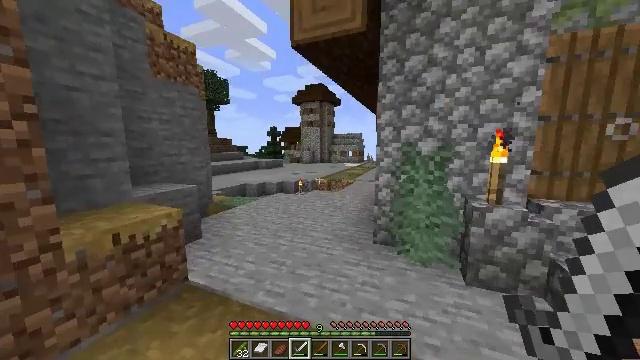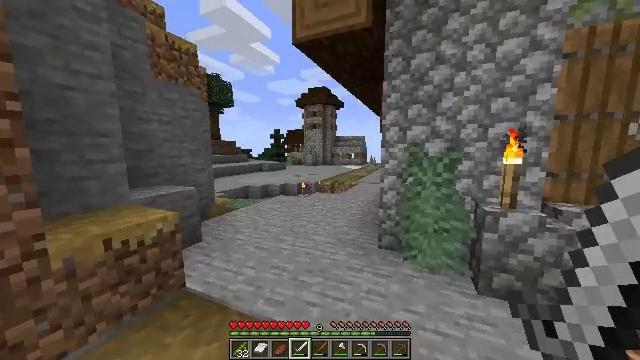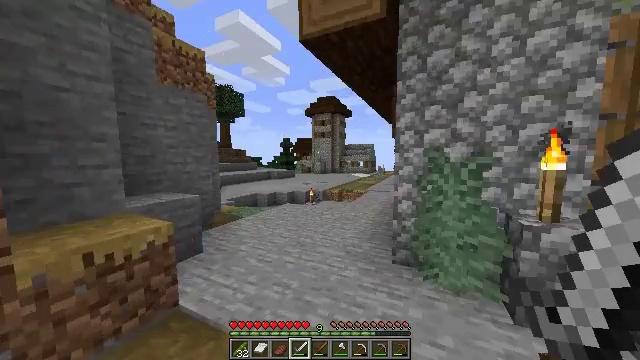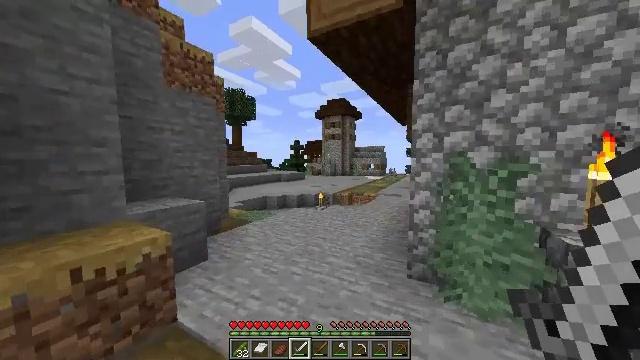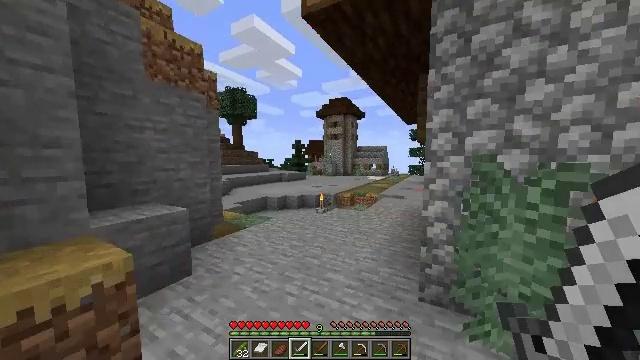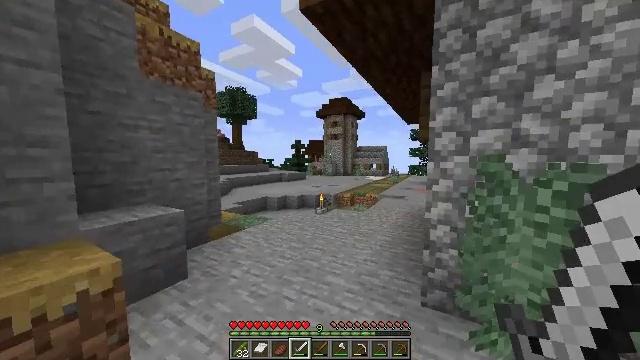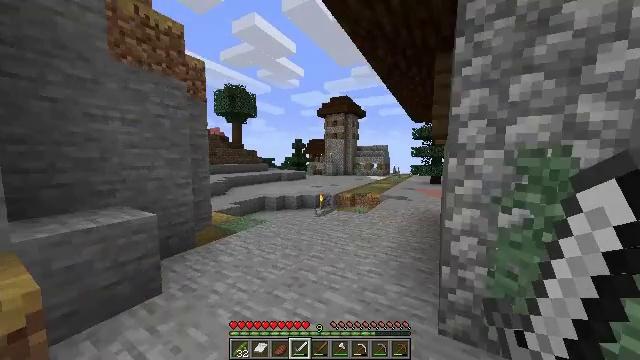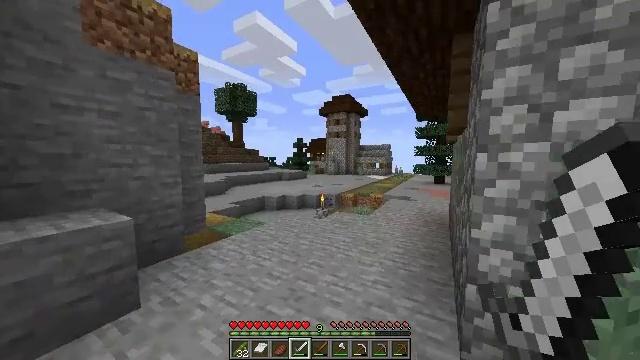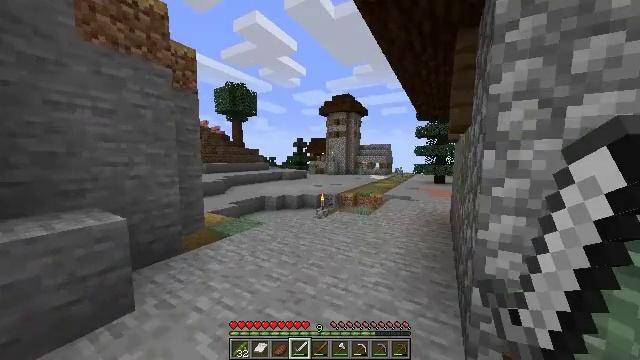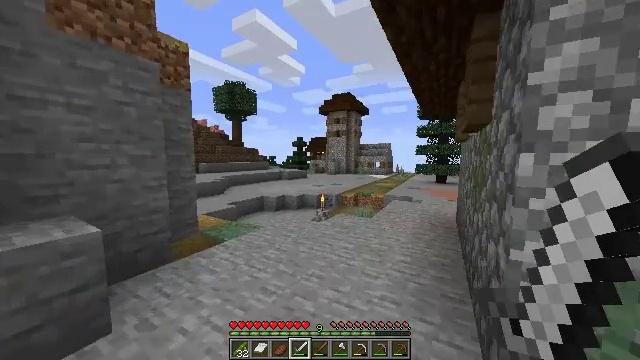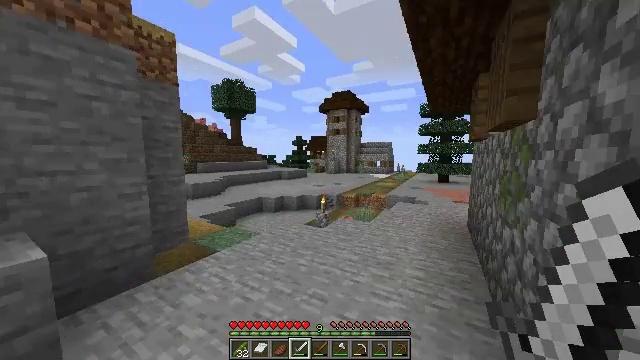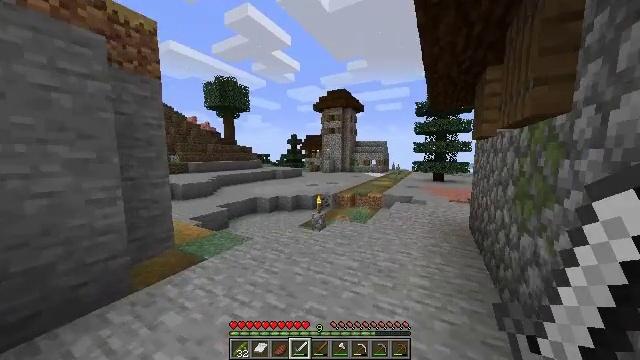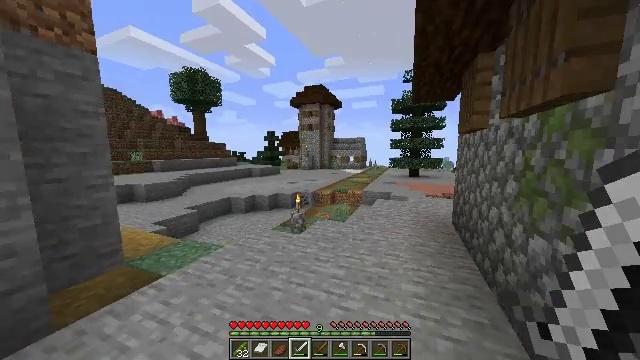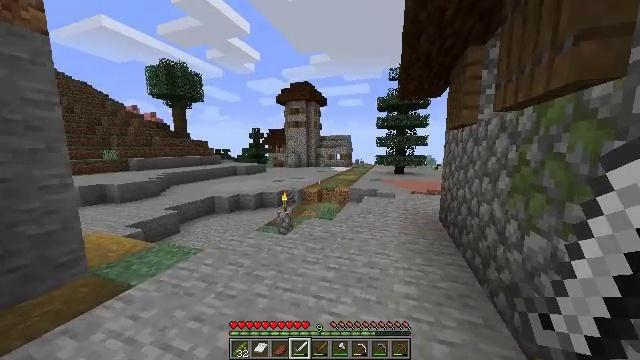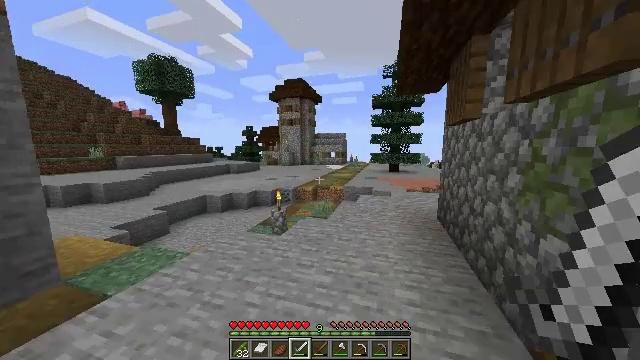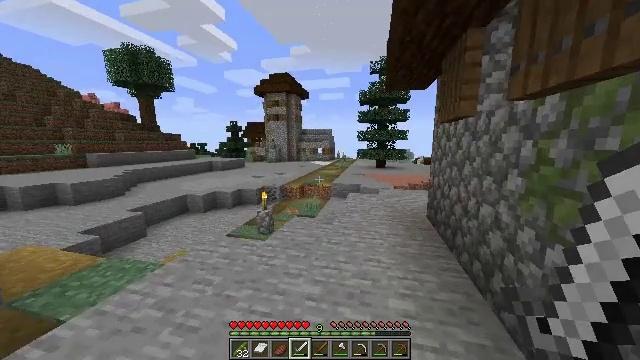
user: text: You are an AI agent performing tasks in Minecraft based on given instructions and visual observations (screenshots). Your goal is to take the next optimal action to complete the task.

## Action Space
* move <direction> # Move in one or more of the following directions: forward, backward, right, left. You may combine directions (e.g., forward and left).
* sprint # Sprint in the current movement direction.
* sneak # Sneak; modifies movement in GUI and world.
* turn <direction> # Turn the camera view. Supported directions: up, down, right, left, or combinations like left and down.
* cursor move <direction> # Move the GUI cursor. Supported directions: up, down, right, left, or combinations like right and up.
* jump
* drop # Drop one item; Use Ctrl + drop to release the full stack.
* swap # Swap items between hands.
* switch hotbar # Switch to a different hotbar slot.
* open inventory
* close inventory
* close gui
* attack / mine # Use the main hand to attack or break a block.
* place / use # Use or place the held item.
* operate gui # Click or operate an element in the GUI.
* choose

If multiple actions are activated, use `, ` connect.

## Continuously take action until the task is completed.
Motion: motion action
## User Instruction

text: Mine the sweet berry bush.
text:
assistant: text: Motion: move forward
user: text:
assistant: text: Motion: move forward, turn left and up
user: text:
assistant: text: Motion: move forward, sprint, turn left
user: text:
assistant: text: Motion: move forward, sprint
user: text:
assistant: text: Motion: move forward, sprint
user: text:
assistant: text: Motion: move forward, sprint
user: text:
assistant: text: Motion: move forward
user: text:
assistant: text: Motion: move forward
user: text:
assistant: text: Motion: move forward
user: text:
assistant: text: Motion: move forward, sprint
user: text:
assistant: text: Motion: move forward, sprint, turn right
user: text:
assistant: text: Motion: move forward, sprint, turn right and down
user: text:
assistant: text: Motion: move forward, sprint, turn right
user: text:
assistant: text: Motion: move forward, turn right
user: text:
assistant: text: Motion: move forward, turn right
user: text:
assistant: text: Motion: move forward, turn right and down
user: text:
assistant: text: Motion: move forward, sprint, turn right
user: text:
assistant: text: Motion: move forward, sprint
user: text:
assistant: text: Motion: move forward, sprint
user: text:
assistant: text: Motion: move forward
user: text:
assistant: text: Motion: move forward, turn right and down
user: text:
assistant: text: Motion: move forward, turn right and down
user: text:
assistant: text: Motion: move forward
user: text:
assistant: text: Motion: move forward
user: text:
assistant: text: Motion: move forward
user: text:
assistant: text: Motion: move forward, turn right
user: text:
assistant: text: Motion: move forward, turn right, jump
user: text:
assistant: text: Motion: move forward, jump
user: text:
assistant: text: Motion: move forward, jump
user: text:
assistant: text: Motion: move forward, jump